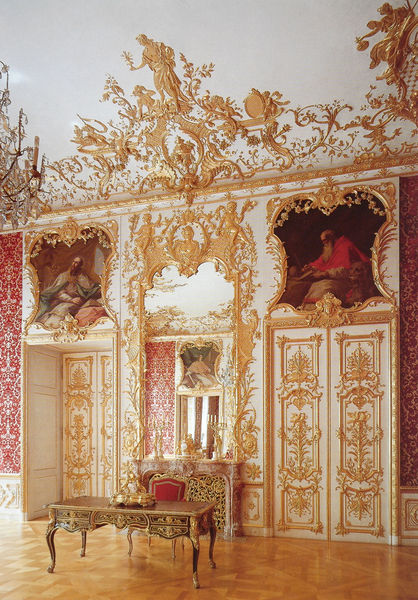
Titel: Konferenzzimmer
Künstler: Francois d.Ä. Cuvilliés
Standort: München
Institution: Residenz
Schlagwörter: gemälde, mann, weiß, gelb, menschen, ocker, braun, bunt, frau, hell, holz, lampe, licht, männer, raum, schmuck, stuhl, tisch, tür, zimmer, rot, schloss, malerei, ornament, bart, wand, alte, architektur, barock, mensch, rahmen, bild, gelehrte, innenraum, möbel, portrait, porträt, spiegel, tischbein, öl, felder, gitter, boden, figur, gold, interieur, realismus, reich, sessel, adel, decke, gewänder, innen, rokkoko, pflanzen, rokoko, seide, kamin, ranken, beine, relief, arbeitszimmer, bilder, schreibtisch, türen, parkett, leer, farbe, weis, rand, saal, figuren, könig, papst, kartusche, salon, tapete, holzboden, wandteppich, büste, dekor, floral, ornamente, verzierung, wandmalerei, kerze, schublade, flügeltür, kerzen, kronleuchter, leuchter, stuck, tor, foto, pink, fussboden, vergoldet, münchen, palast, porträts, allegorie, pracht, tizian, fürst, photo, schubladen, kerzenleuchter, schnörkel, residenz, schreiben, zimmermann, fresken, empfang, heiliger, königlich, löwe, konsole, rokokko, deckengemälde, fresko, kabinett, golden, sekretär, büro, holzfußboden, prunk, design, antiquität, golf, verziehrung, öffnungen, deckenmalerei, barok, chambre, enfilade, barrock, supraporte, rocaille, prachtvoll, flügeltüren, renessaince, prächtig, supraporten, hieronymus, apostel, evangelisten, tischuhr, kirchenväter, cuvilliés, prachtvol, rocaillen, bandelwerk, gitterwerk, empfangssaal, bureau plat, cuvielliers, deckenmalereien, deckenstuck, hieronnymus, münchenr residenz, stuckarbeiten, zimmre, deckenschmuck, fotot, kamingitter, stuhl sessel, fusboden, wandspiegel, tisch s, tafelaufsaz